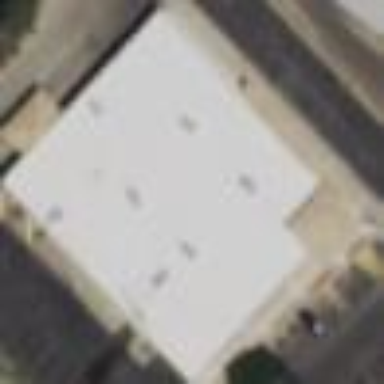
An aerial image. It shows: Building.